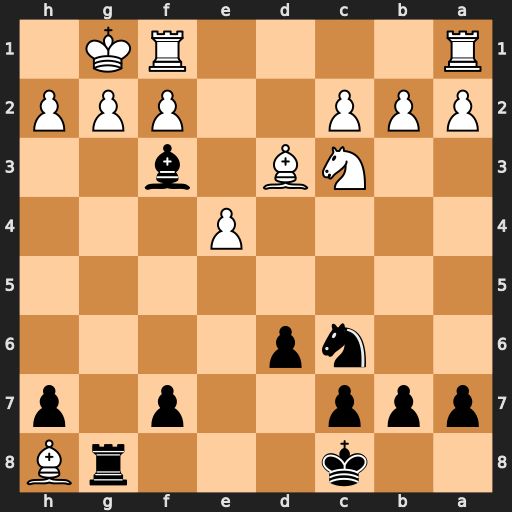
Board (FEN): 2k3rB/ppp2p1p/2np4/8/4P3/2NB1b2/PPP2PPP/R4RK1
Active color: b
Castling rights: -
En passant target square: -
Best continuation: Rxg2+ Kh1 Rg4#